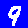
Digit: 9